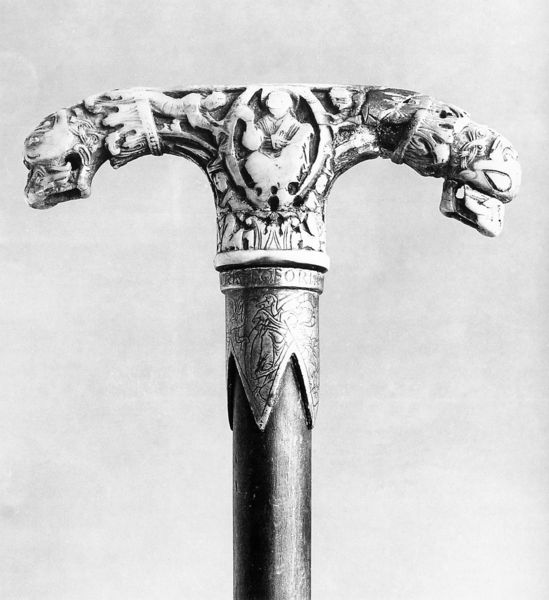
Titel: Stab des Hl. Heribert
Standort: Herstellungsort: Großbritannien (EU - GB)
Institution: Köln, Domschatzkammer
Schlagwörter: inschrift, griff, medaillon, jesus, zweiköpfig